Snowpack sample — Loveland Pass, Silver Plume, Colorado, USA (1/12/25, 11:40 AM MST)
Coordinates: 39.66, -105.88
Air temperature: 7 °F
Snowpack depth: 140 cm
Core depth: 10 cm
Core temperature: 41 °F
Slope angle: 11°, slope face: 30°
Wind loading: high
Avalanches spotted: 2
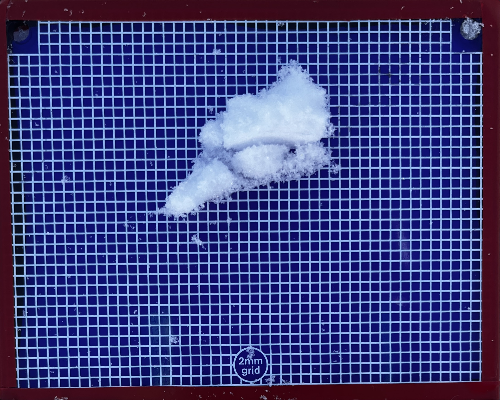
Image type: profile
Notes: Pilot using slightly modified coring method that took too large segment for snow profile picturing, advised not to use in higher level models. Two avalanche on south face nearby, partially cloudy with light snow in the last 24 hours. Lots of wind loading on eastern features.